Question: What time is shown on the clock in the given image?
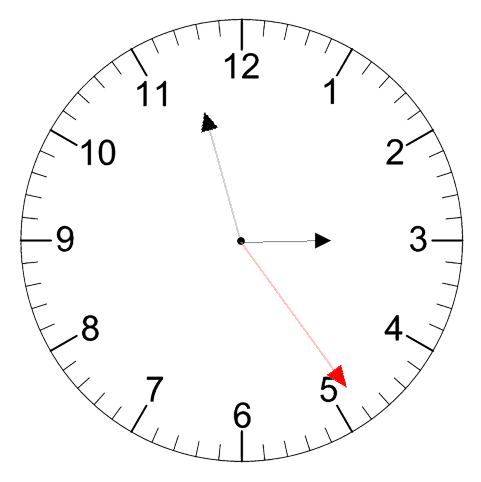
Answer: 02:57:24